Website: walmart
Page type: review-order
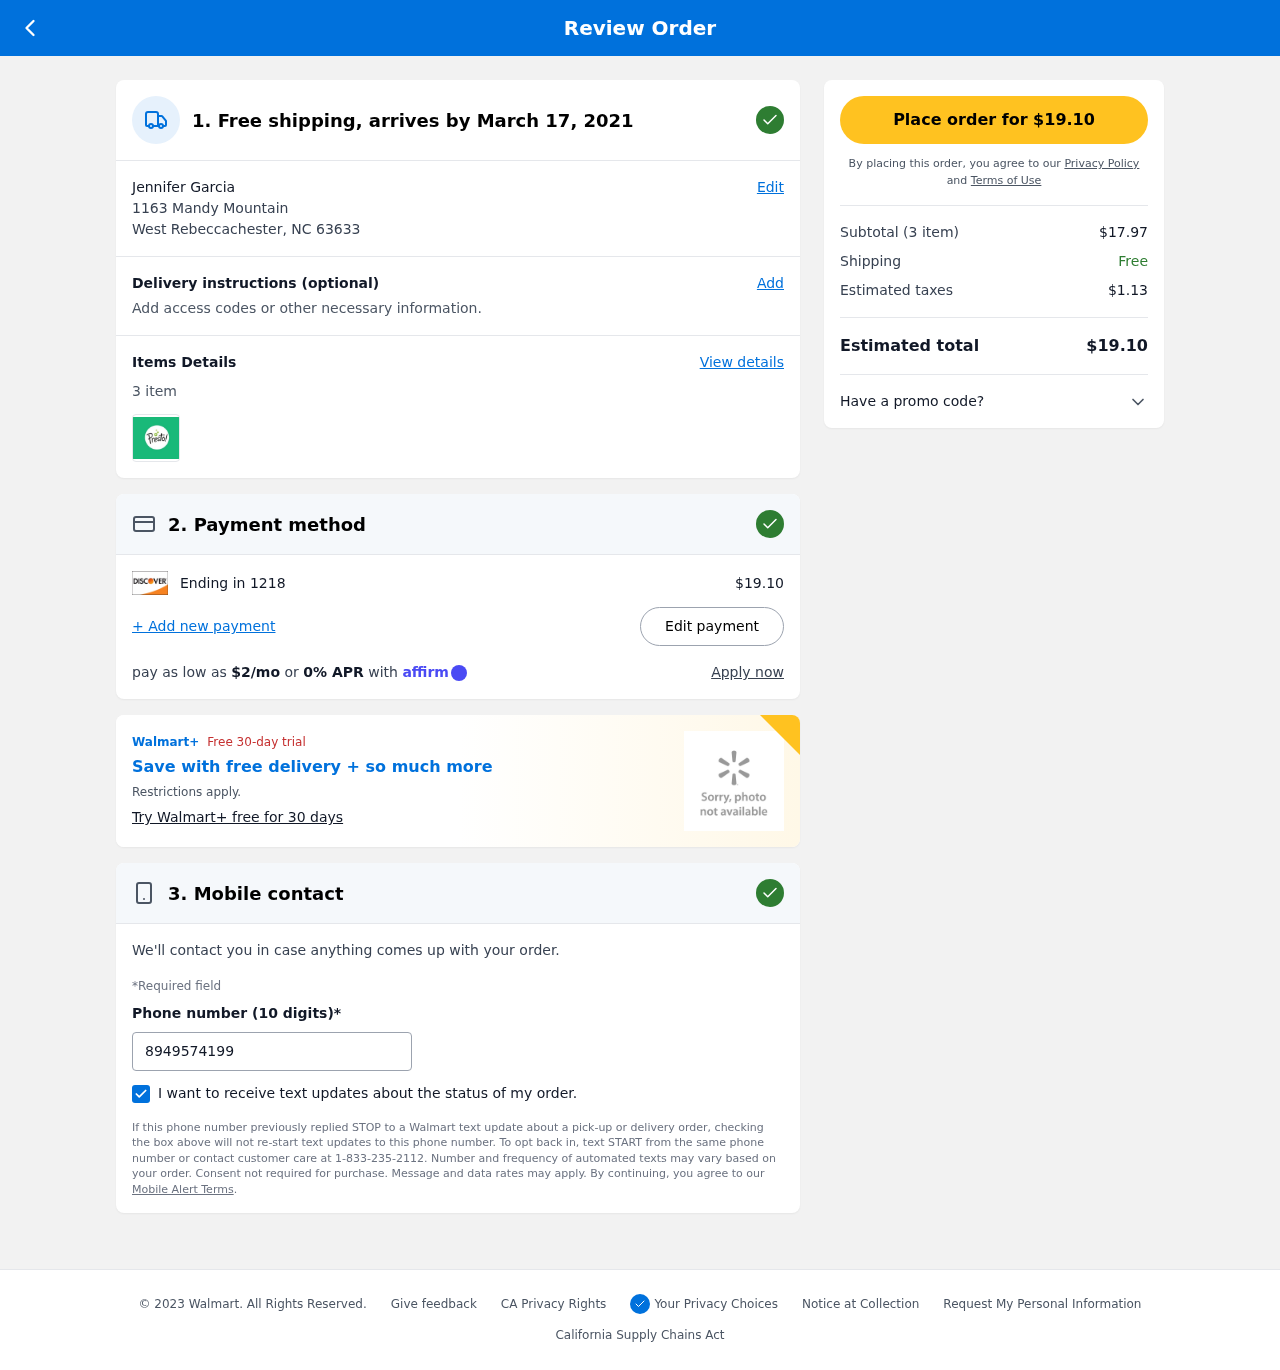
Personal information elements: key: PII_CARD_LAST4
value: Ending in 1218
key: PII_CITY_STATE_ZIP
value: West Rebeccachester, NC 63633
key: PII_FULLNAME
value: Jennifer Garcia
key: PII_PHONE
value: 8949574199
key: PII_STREET
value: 1163 Mandy Mountain
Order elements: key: ORDER_DELIVERY_DATE
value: March 17, 2021
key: ORDER_NUM_ITEMS
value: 3 item
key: ORDER_NUM_ITEMS
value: Subtotal (3 item)
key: ORDER_TOTAL
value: $19.10
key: ORDER_TOTAL
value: Place order for $19.10
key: ORDER_MONTHLY_PAYMENT
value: $2/mo
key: ORDER_SUBTOTAL
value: $17.97
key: ORDER_TAX
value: $1.13